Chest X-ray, AP view. Patient: 17 years old, sex F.
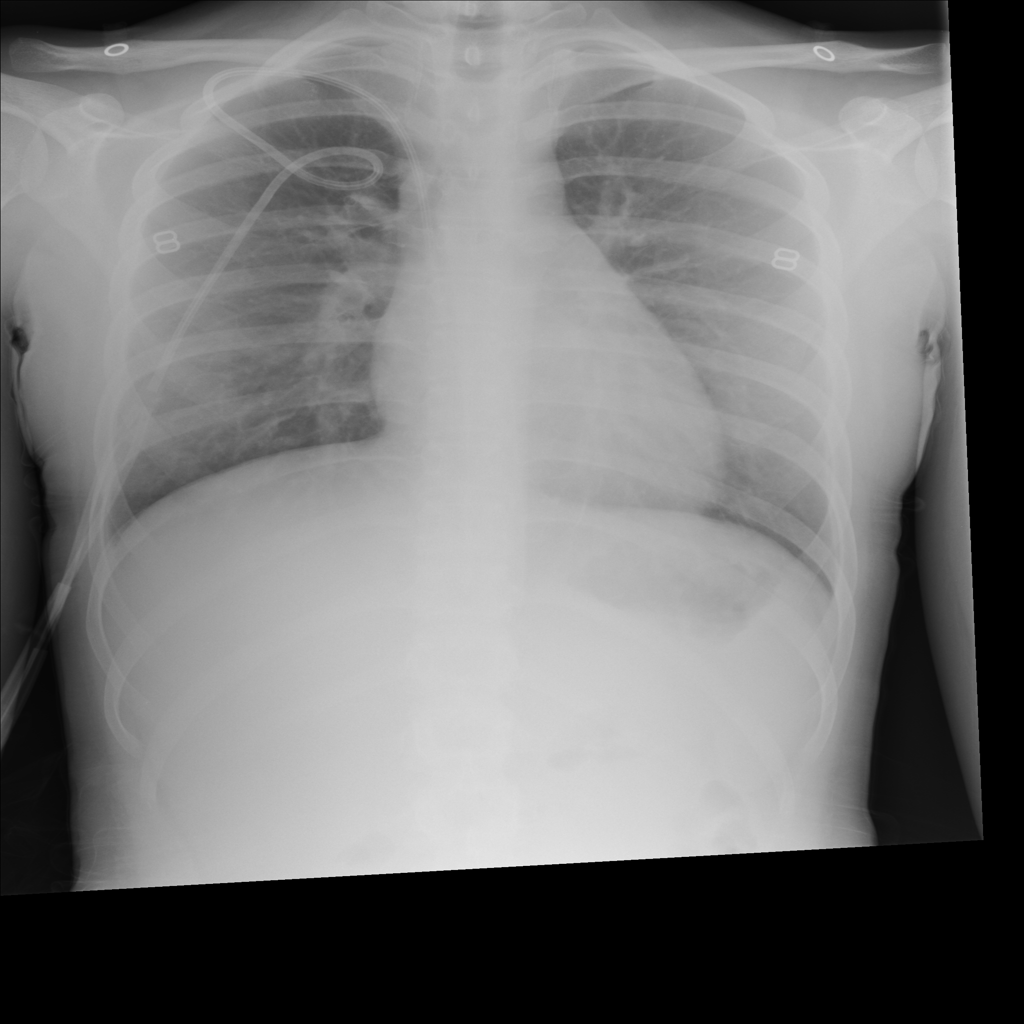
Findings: No Finding